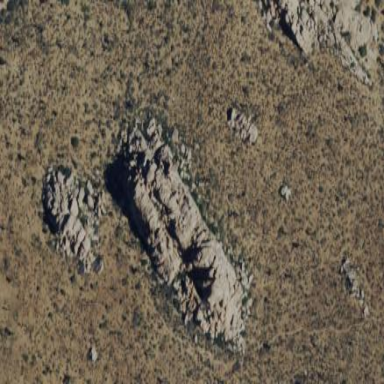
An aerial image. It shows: Landscape of bare rock.